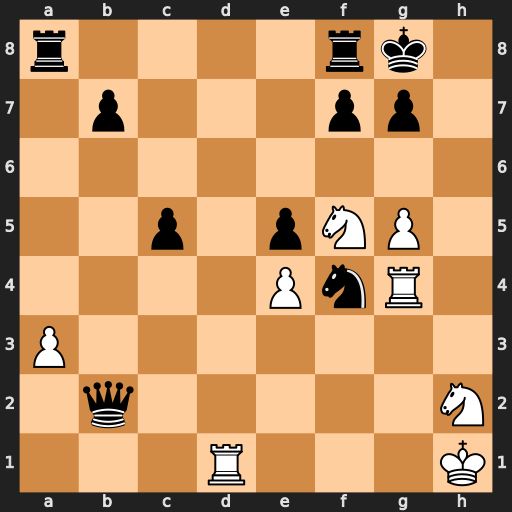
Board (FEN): r4rk1/1p3pp1/8/2p1pNP1/4PnR1/P7/1q5N/3R3K
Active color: w
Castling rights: -
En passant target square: -
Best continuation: Ne7+ Kh7 Rh4+ Nh5 Rxh5#